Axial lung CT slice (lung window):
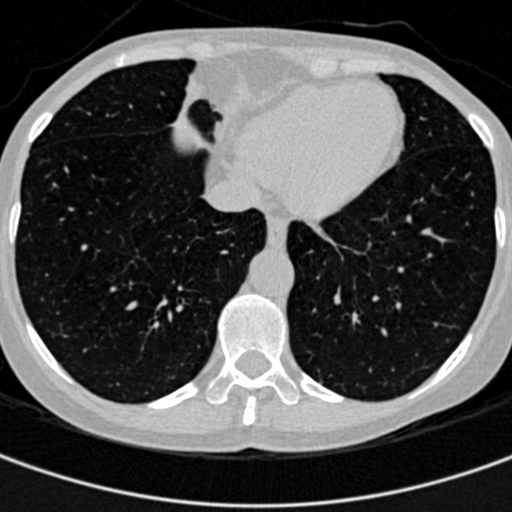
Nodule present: no